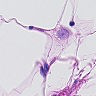
Metastatic tissue present: no